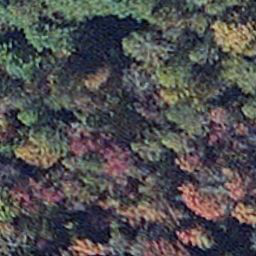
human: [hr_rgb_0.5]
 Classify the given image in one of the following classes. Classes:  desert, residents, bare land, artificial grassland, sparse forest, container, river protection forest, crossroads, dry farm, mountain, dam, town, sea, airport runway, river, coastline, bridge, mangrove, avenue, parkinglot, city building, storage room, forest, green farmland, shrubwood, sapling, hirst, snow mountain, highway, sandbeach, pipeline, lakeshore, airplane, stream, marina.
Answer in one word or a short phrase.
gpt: mangrove